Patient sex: F
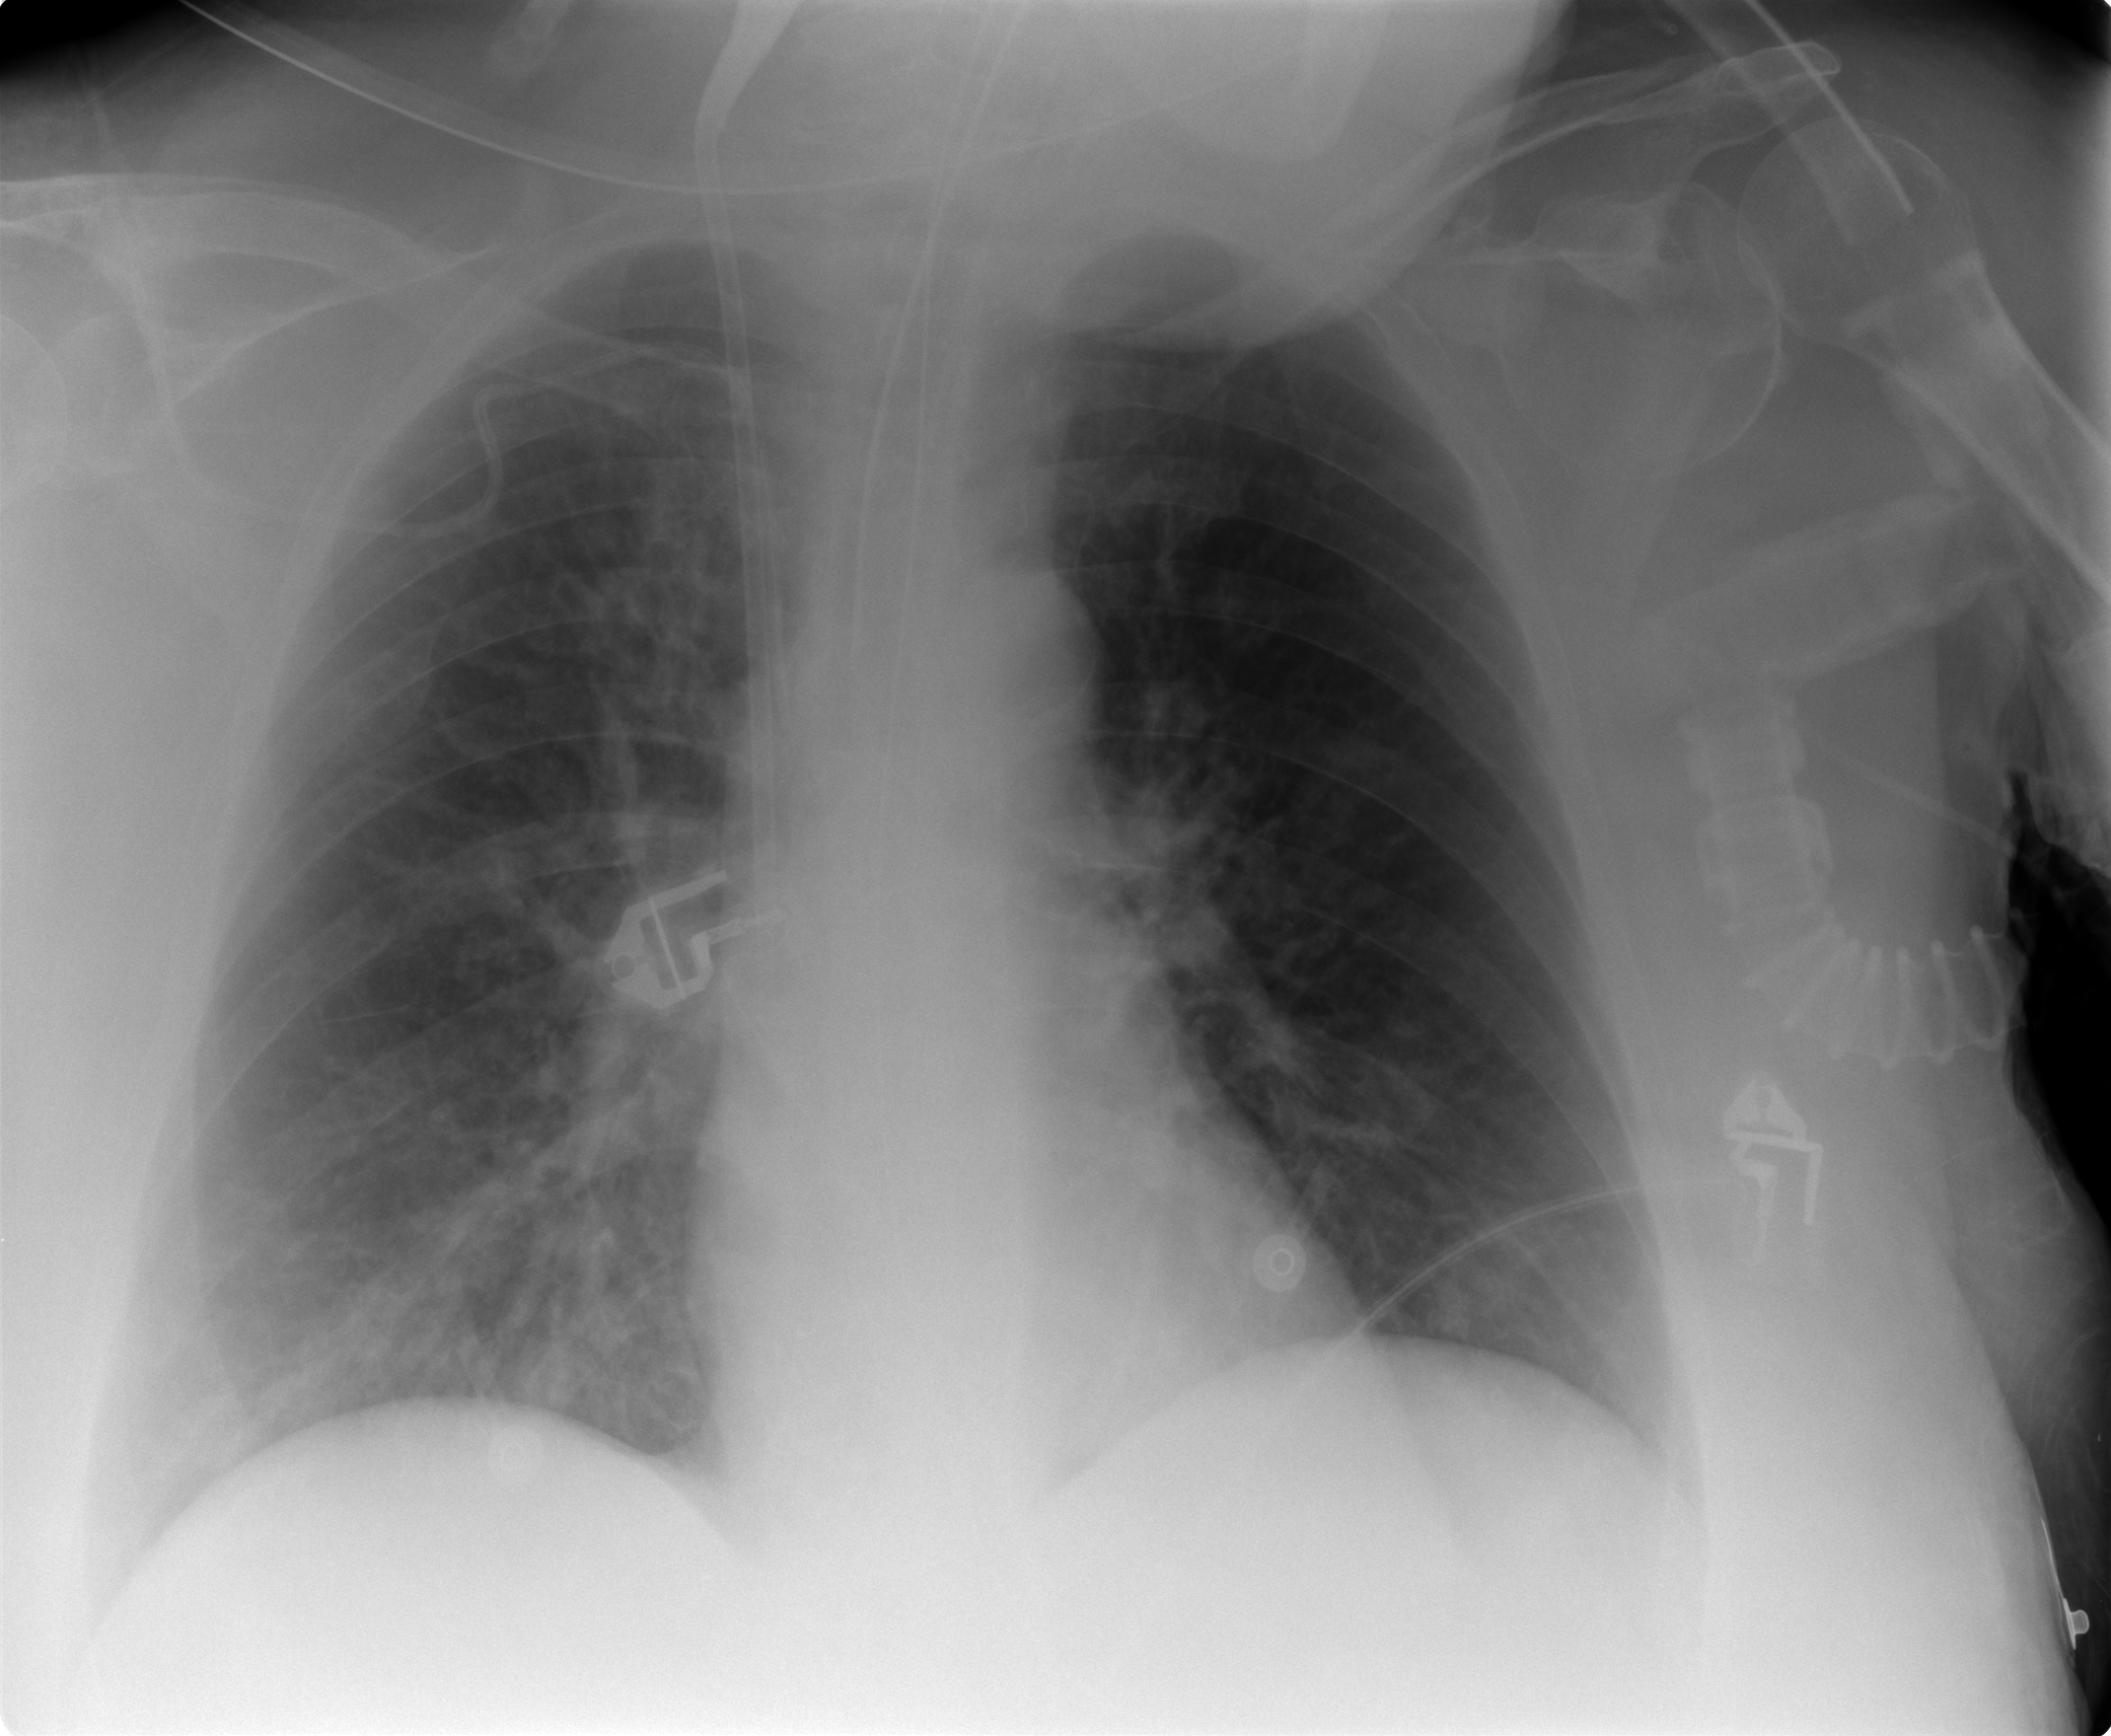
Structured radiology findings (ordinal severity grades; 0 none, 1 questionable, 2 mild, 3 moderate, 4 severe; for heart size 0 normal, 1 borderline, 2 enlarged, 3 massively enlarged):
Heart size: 0
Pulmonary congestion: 1
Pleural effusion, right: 0
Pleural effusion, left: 0
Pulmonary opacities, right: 1
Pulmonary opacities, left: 0
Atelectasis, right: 2
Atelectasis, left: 0